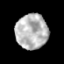
Tissue: prostate
Cell type: Epithelial cells
Senescence score: 0.3342
Nuclear area (px): 1098
Mean DAPI intensity: 182.725